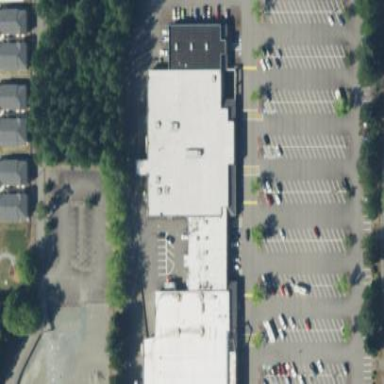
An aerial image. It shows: Retail building.